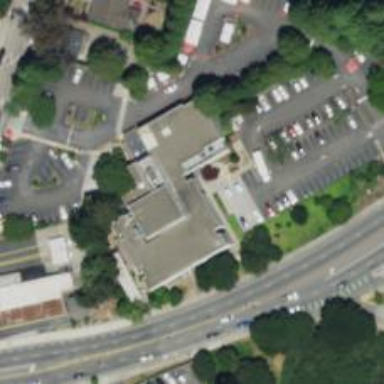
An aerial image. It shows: Healthcare clinic.